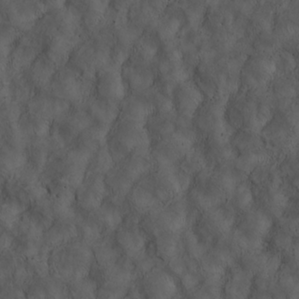
Label: non_frost